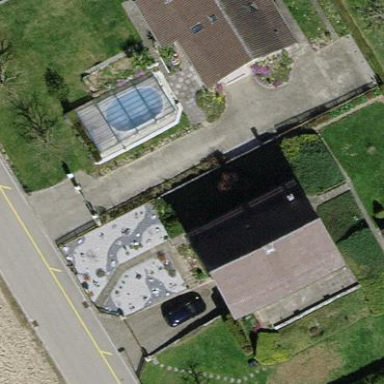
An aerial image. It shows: Detached building with gabled roof.